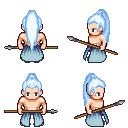
a pixel art fantasy rpg character, male body template, human, light skin, overskirt, magenta pants, white cyan extra-long topknot hairstyle, white slippers, spear, four views (front, back, left, right), 2x2 character sprite sheet, small pixel art, hard edges, no anti-aliasing